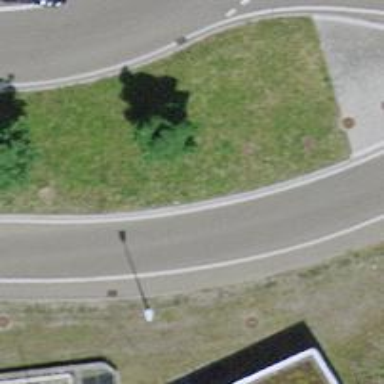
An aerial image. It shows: Asphalt road with secondary link designation.